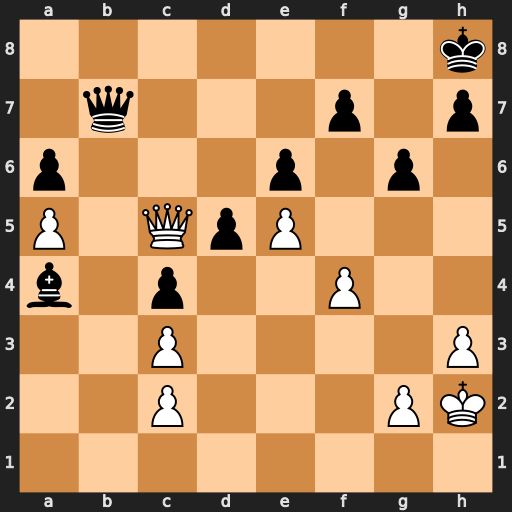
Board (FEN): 7k/1q3p1p/p3p1p1/P1QpP3/b1p2P2/2P4P/2P3PK/8
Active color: w
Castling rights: -
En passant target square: -
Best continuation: Qf8#